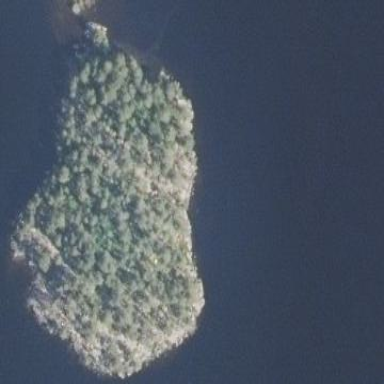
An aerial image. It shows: Island covered with woodland.